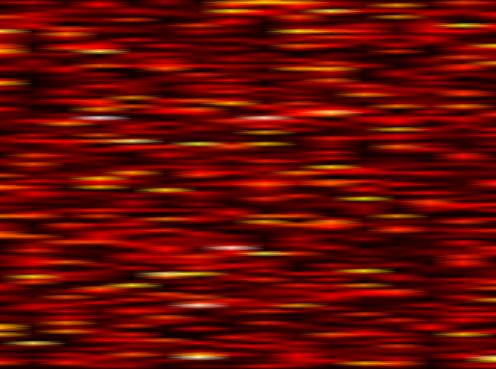
Label: WOLA